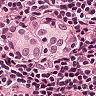
Metastatic tissue present: yes